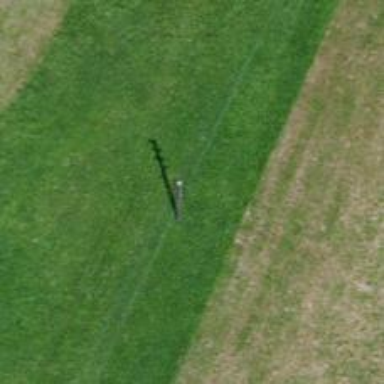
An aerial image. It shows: Power pole.